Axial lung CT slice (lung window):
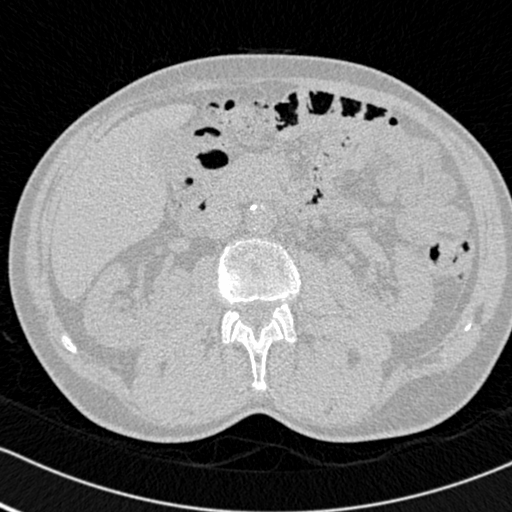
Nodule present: no